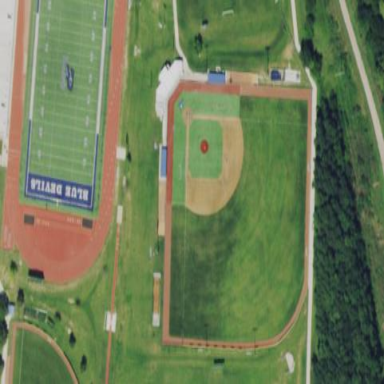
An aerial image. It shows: Baseball pitch with turf surface for leisure sports.